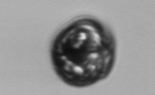
Label: Proterythropsis